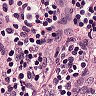
Metastatic tissue present: no